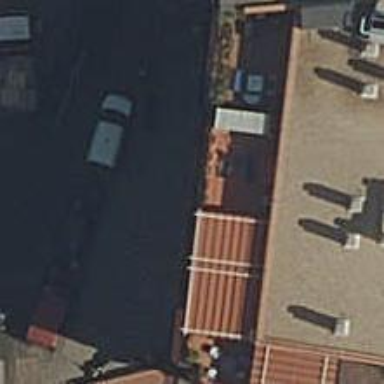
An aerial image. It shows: Nightclub.